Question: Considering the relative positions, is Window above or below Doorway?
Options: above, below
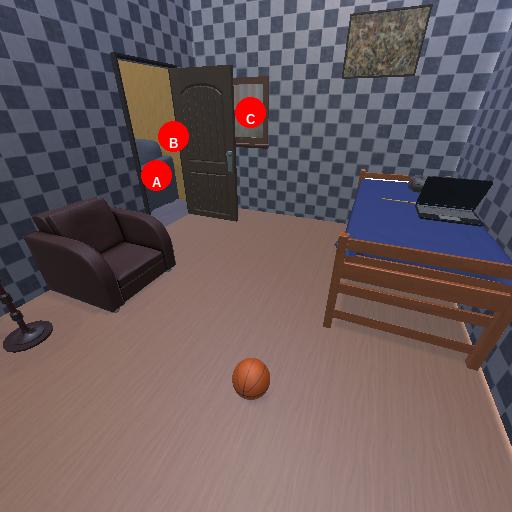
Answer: above